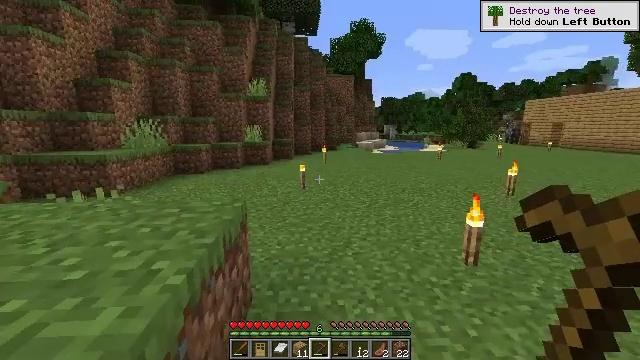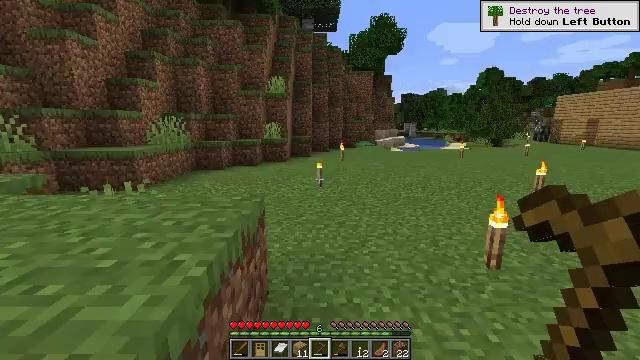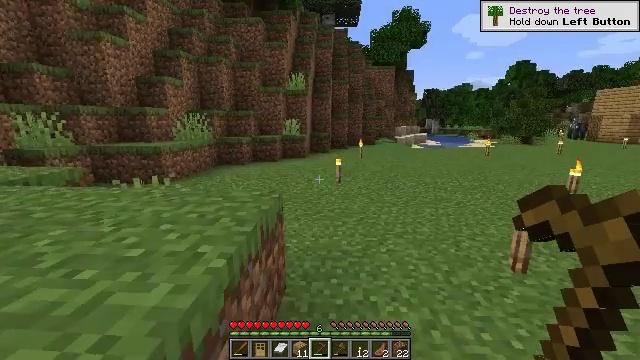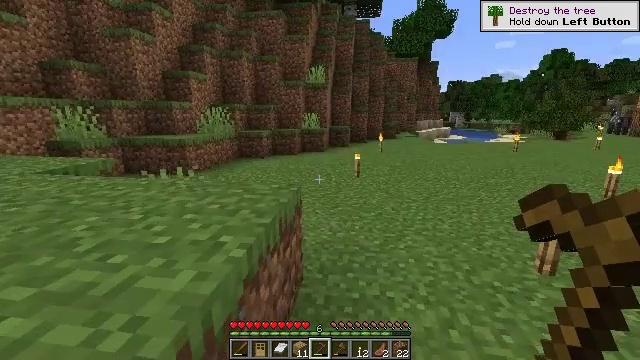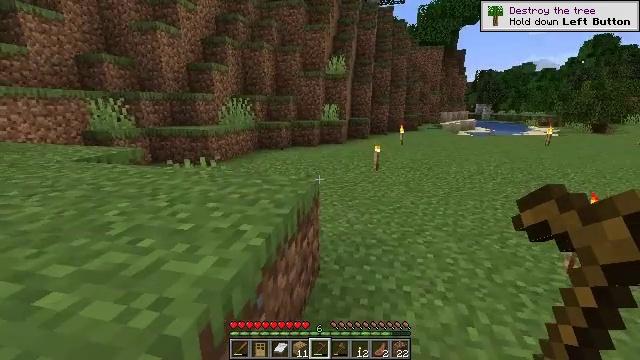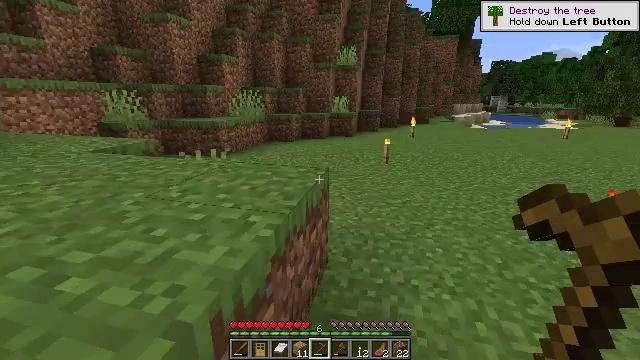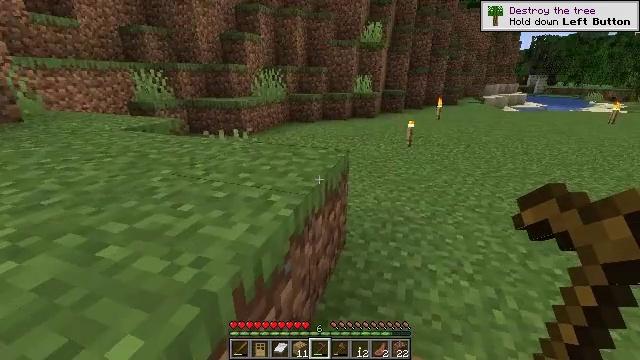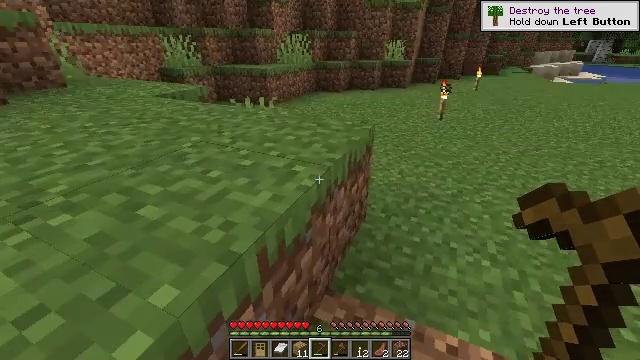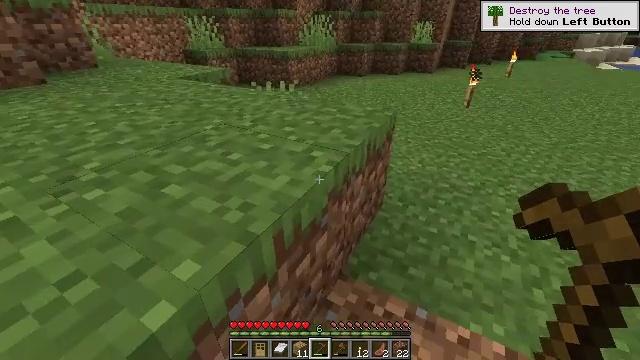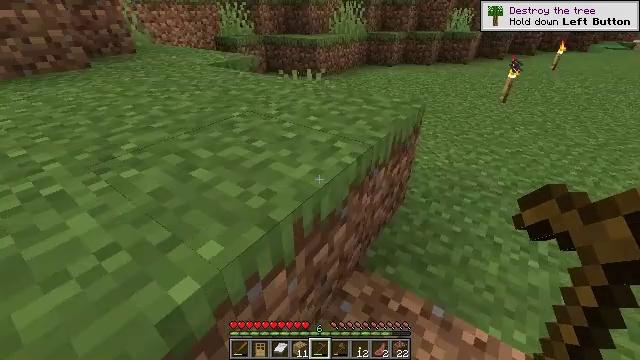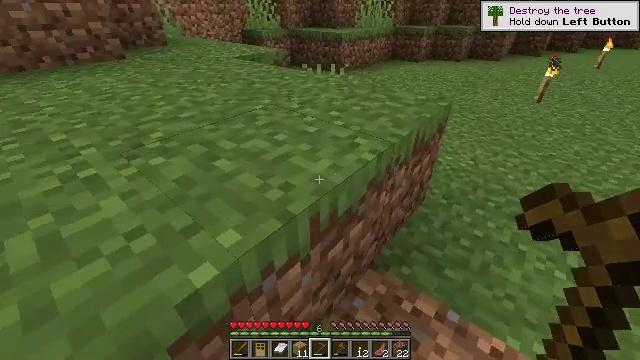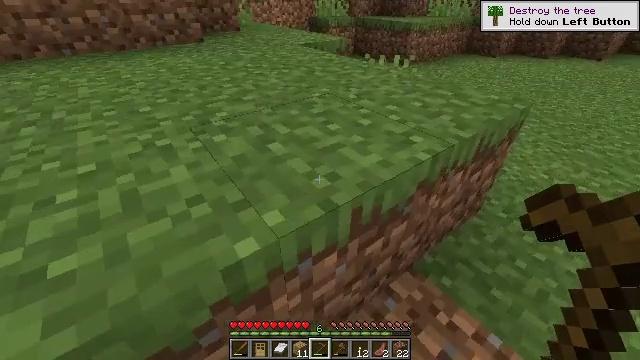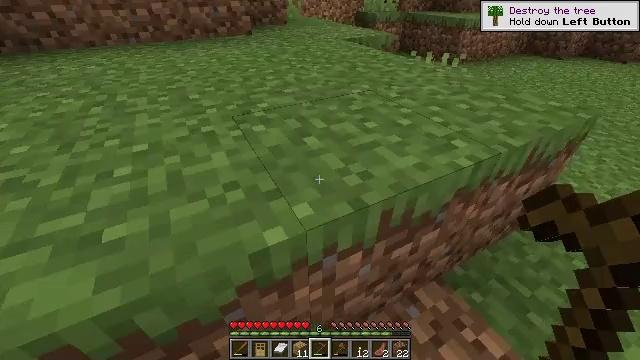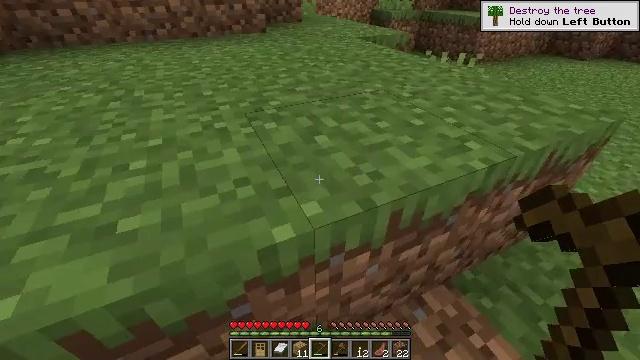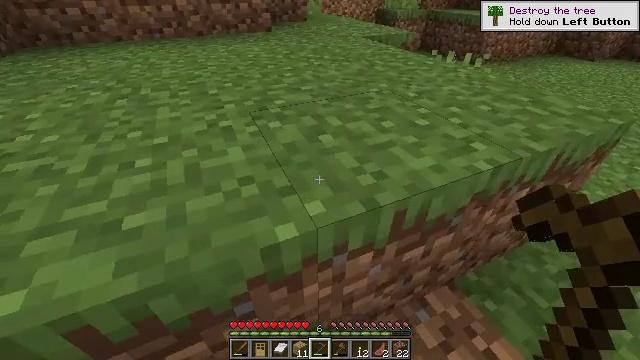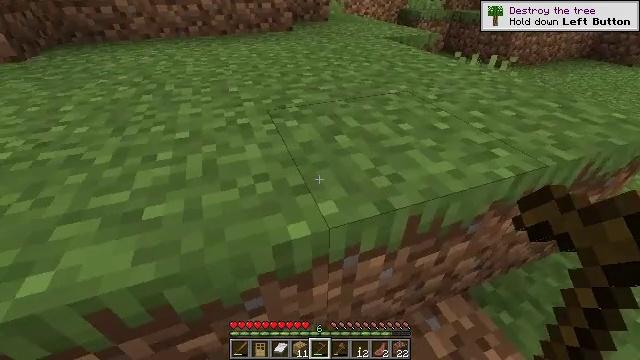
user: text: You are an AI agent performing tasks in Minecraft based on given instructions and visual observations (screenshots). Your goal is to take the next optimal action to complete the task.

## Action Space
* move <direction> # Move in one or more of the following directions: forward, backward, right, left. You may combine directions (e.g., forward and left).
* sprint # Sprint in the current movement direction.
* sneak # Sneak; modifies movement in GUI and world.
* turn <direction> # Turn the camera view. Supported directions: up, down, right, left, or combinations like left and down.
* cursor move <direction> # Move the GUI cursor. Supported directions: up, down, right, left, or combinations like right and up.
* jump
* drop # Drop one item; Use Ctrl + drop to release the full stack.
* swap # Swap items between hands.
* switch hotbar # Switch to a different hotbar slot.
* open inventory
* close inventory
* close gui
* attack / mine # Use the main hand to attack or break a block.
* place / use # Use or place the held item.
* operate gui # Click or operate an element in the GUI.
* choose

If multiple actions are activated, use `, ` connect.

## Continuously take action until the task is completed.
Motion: motion action
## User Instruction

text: Collect the grass block using a shovel.
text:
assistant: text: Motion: turn left
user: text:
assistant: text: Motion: turn left
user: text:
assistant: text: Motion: turn left and down
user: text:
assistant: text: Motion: turn left and down
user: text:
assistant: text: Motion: turn left and down
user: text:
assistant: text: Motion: turn left and down
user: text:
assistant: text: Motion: turn left and down
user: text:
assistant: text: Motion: turn left and down
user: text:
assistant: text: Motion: turn left and down
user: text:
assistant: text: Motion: turn left and down
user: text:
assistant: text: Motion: turn left and down
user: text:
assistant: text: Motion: turn left
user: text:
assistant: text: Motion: turn left
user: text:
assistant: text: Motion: turn left
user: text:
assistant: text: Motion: turn left
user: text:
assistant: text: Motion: turn left
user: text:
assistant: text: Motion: turn left
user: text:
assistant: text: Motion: turn left
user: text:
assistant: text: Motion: turn left
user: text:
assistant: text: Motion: turn left
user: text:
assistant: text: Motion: no_op
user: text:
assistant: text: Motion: attack / mine
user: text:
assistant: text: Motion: attack / mine
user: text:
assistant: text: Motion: attack / mine
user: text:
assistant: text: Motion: attack / mine
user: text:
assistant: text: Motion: attack / mine
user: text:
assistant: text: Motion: attack / mine
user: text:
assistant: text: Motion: attack / mine
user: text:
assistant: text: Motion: attack / mine
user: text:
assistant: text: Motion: attack / mine